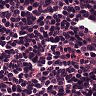
Metastatic tissue present: no